Question: We are having an issue with a server that we linked to our sql server 2012 instance.
The server that we linked through an odbc or oledb connection is Pervasive SQL.
'''
select * from linked_server.database..mytable
'''
If the result set is more than around (might be slightly more or less) then we get this error:
'''
Msg 7399, Level 16, State 1, Line 1
The OLE DB provider "MSDASQL" for linked server "KSLAP208" reported an error. The provider reported an unexpected catastrophic failure.
Msg 7330, Level 16, State 2, Line 1
Cannot fetch a row from OLE DB provider "MSDASQL" for linked server "KSLAP208".
'''
However, the silly thing is that SSMS 2012 for instance displays all the columns that need to be returned and then immediatley errors out.
here's what i see in the odbc administrator:

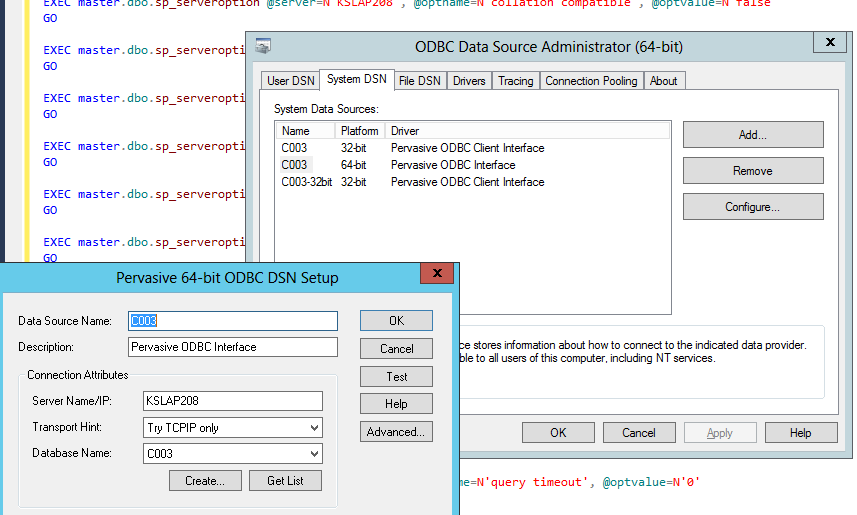
Answer: # Option 1, disable pre-fetch
Sometimes, disabling pre-fetch will solve problems like this.
> You can disable the prefetch by clearing the "Enable pre-fetch of data
for queries" check box in the Performance tab when creating a DSN or
adding "PREFETCH=0" to the connection string when creating a DSN-less connection.
More on this:
> In the ODBC Data Source Administrator panel on the server, configure
your linked server from System DSN. Under the Performance tab, uncheck
the box 'Enable pre-fetch of data for queries'. OK, OK. Delete and
re-create your linked server in SQL Management Studio.
<URL>
# Option 2, Allow inprocess
- - - - -